Field crop: maize
Growth stage: 1
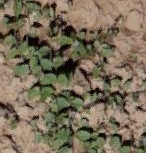
Species: convolvulus